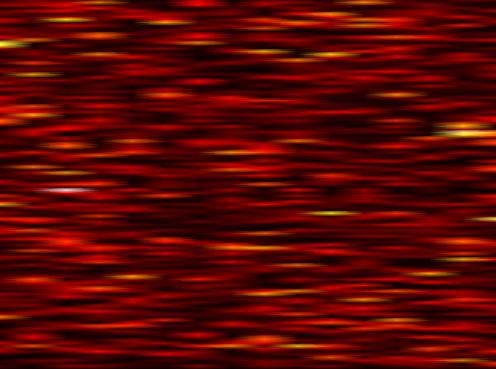
Label: FOFDM